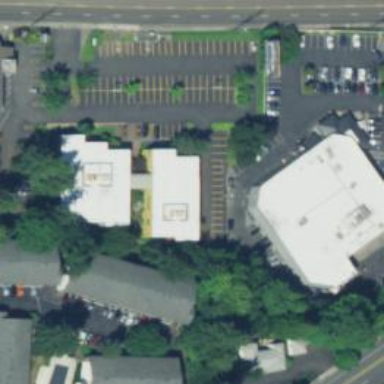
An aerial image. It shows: Parking space is available.